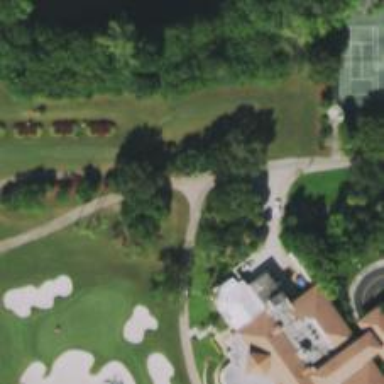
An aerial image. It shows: Service road used as golf cart path.